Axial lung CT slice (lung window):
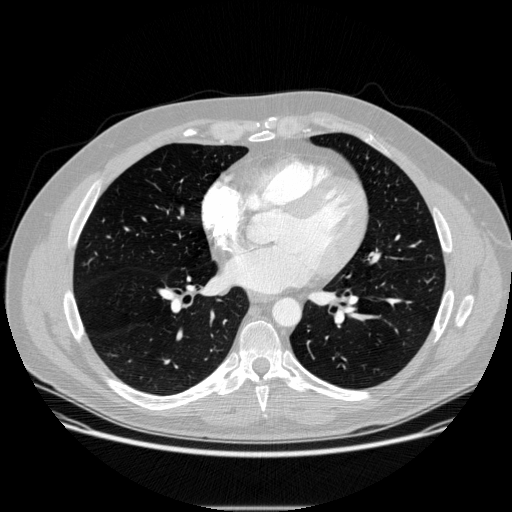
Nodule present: no